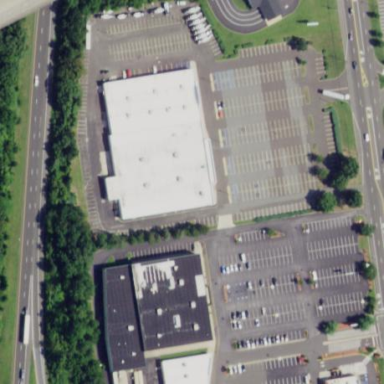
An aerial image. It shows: Retail building.